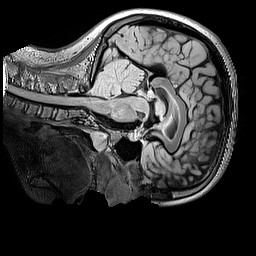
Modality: FLAIR
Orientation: sagittal
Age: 10
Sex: female
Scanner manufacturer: siemens
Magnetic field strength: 3 T
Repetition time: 5 s
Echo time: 0.388 s